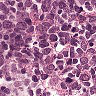
Metastatic tissue present: no